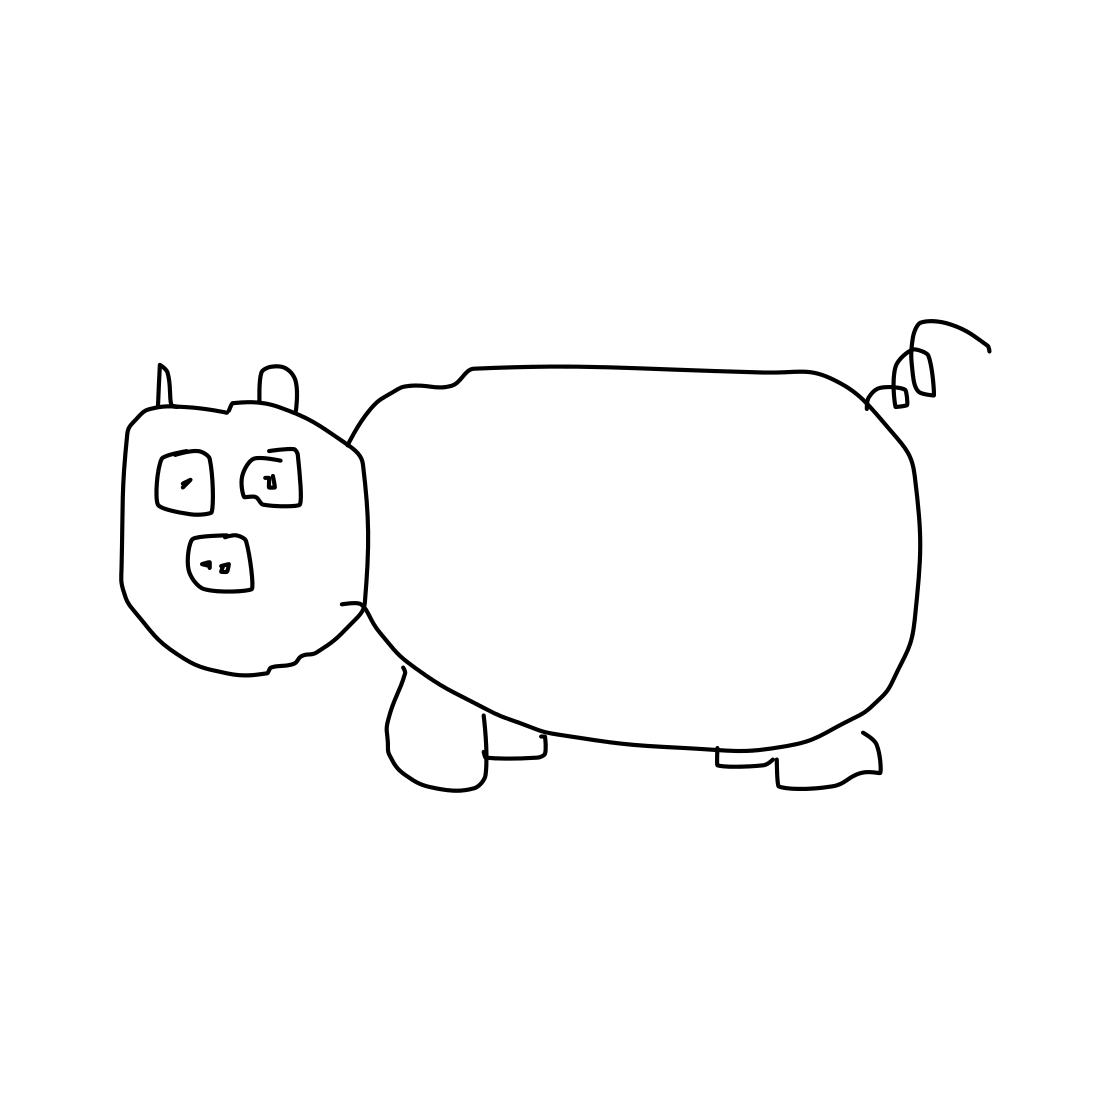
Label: pig